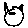
Label: cat